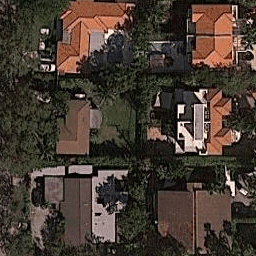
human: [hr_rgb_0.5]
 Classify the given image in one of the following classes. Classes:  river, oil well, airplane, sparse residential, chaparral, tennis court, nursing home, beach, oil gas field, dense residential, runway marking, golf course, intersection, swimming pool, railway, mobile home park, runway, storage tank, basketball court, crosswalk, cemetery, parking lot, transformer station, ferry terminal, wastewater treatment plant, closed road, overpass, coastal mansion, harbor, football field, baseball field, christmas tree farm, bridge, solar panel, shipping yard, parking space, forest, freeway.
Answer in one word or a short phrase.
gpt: coastal mansion